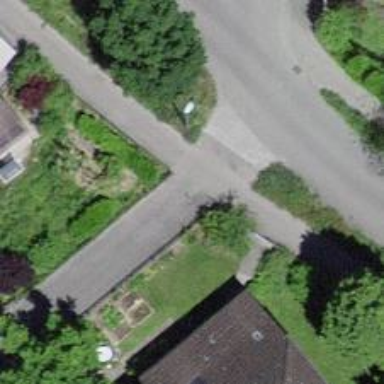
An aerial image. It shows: Bollard barrier.